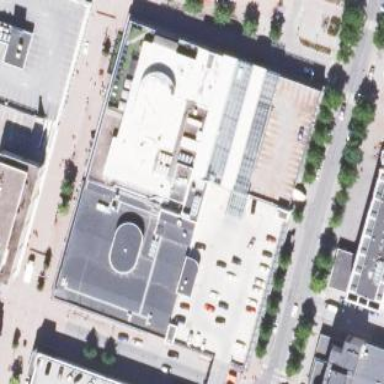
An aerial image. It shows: Mall building.